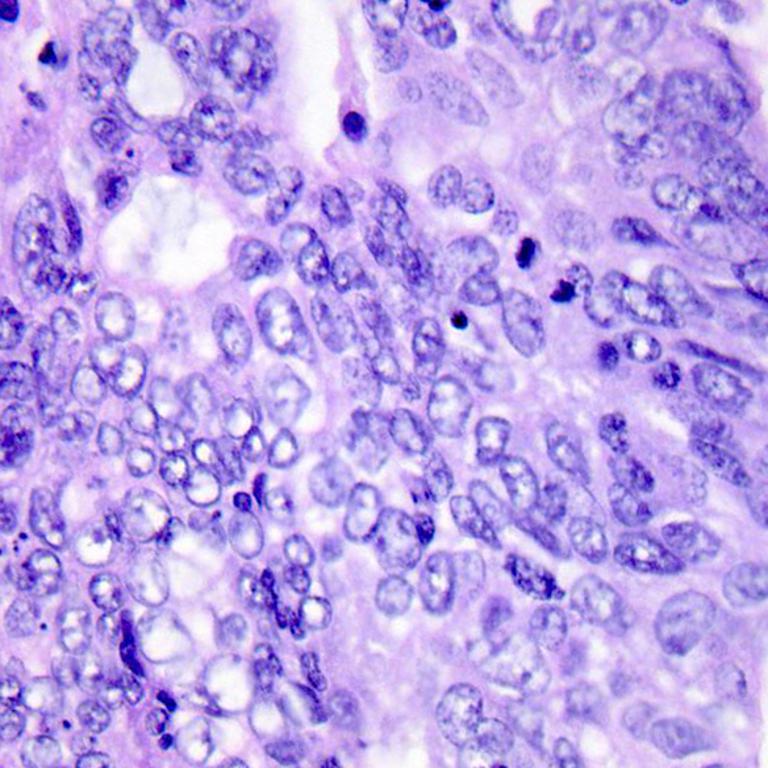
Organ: colon
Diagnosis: adenocarcinomas